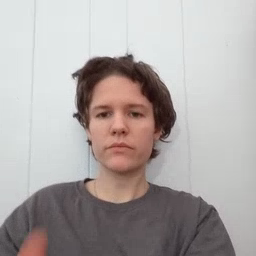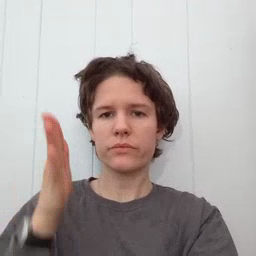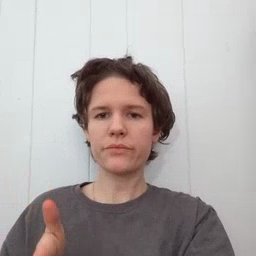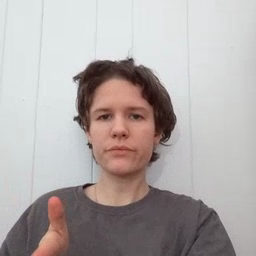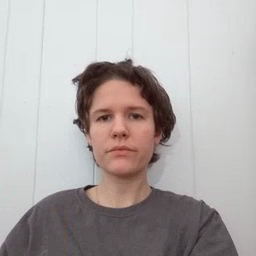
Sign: person